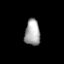
Tissue: prostate
Cell type: B cells
Senescence score: 0.7217
Nuclear area (px): 394
Mean DAPI intensity: 163.985